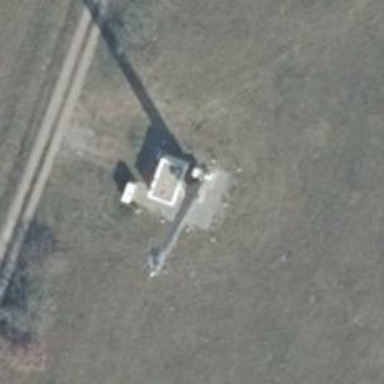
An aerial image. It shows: Mast tower used for communication.